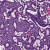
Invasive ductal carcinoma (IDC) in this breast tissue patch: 1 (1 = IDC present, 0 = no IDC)